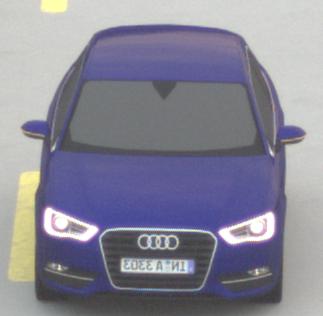
Make: Audi
Model: A3 1.2 TFSI
Detailed model: A3 (8V)
Model produced from: 2013/02
Model produced until: 2014/05
Doors: 3
Color: blue
Road condition: dry road
Daytime: sunrise or sunset
Contrast: low contrast